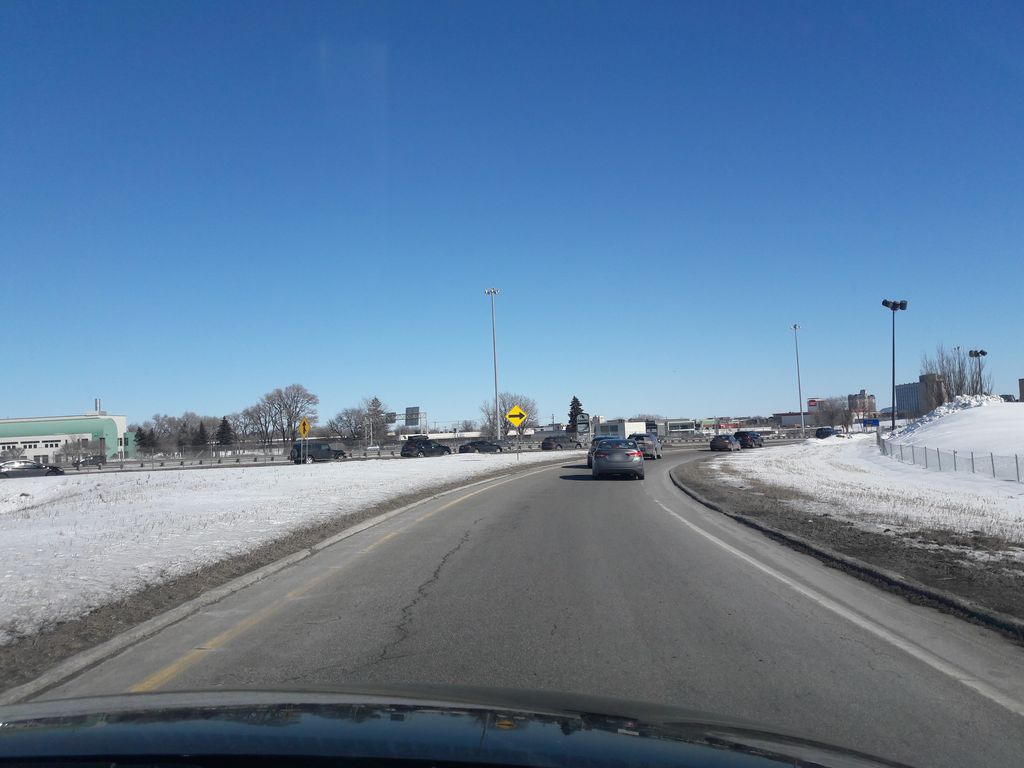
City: montreal